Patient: sex F, age 33
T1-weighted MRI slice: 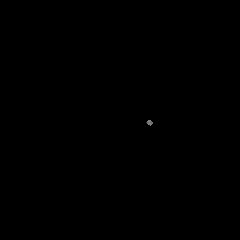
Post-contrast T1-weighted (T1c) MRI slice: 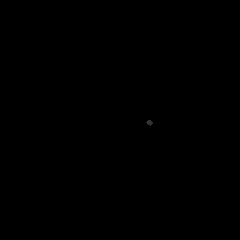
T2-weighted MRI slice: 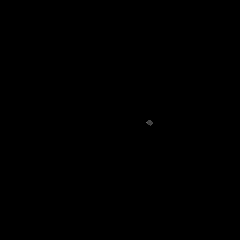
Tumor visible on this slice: no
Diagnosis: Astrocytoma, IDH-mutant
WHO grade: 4